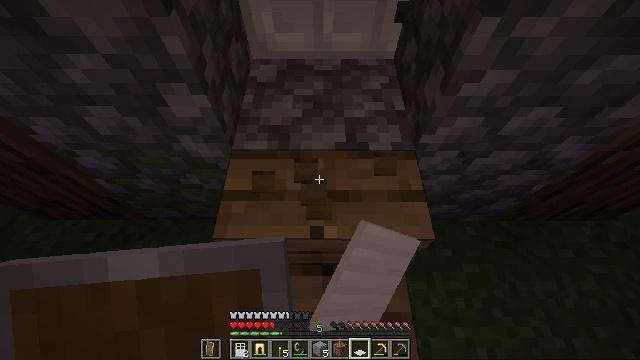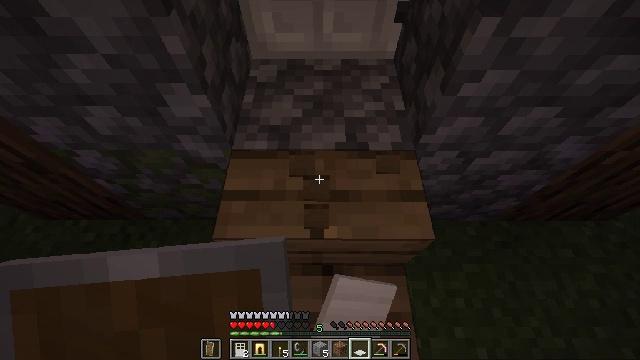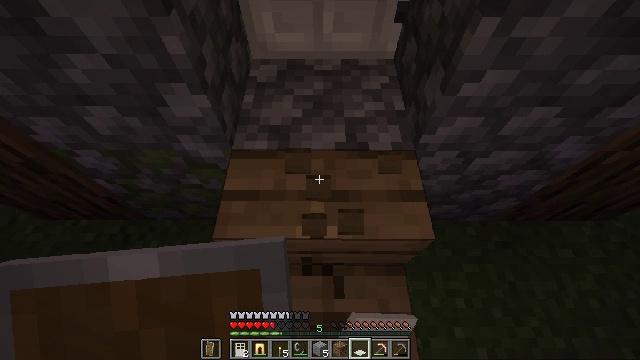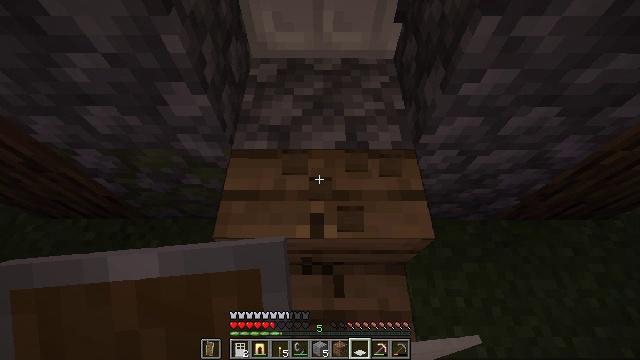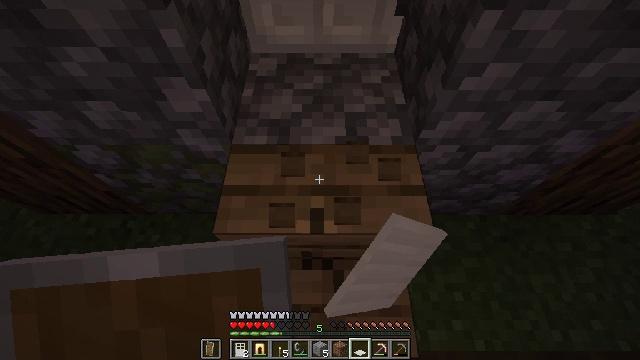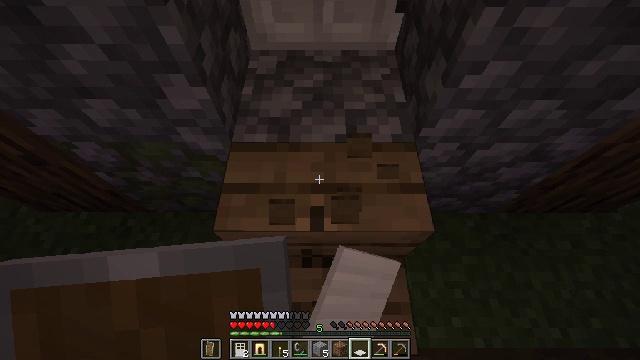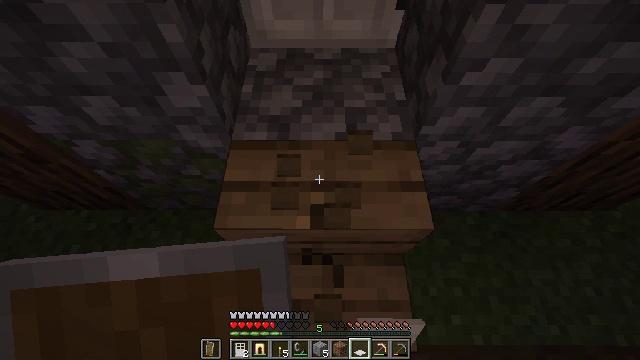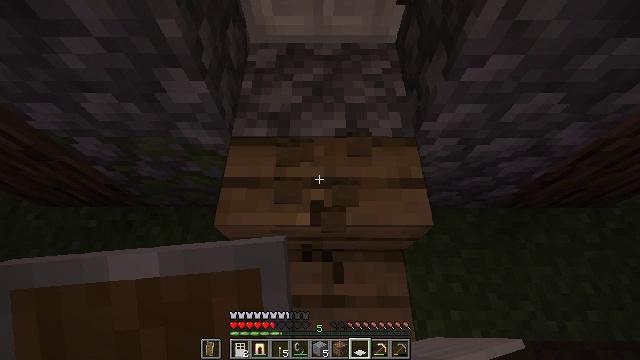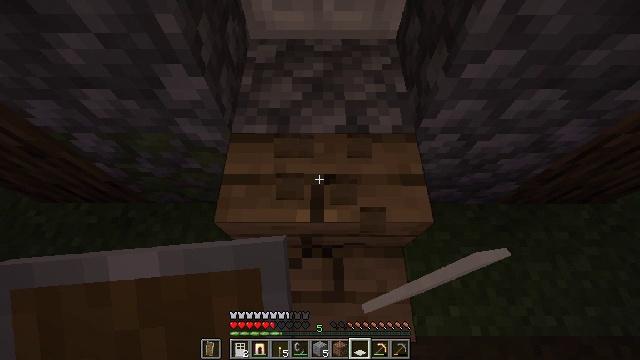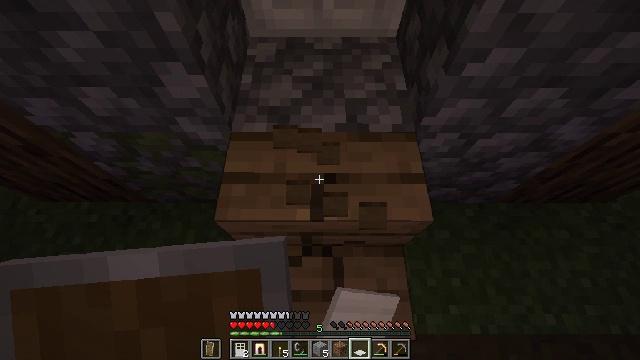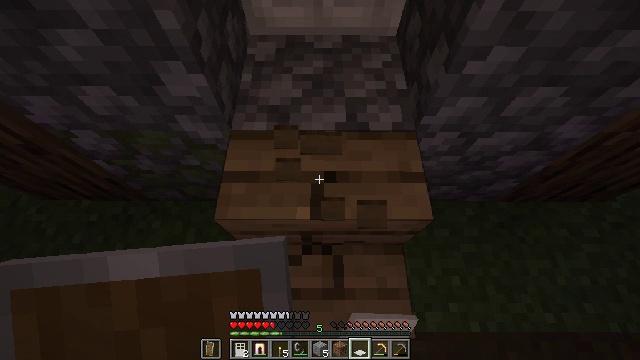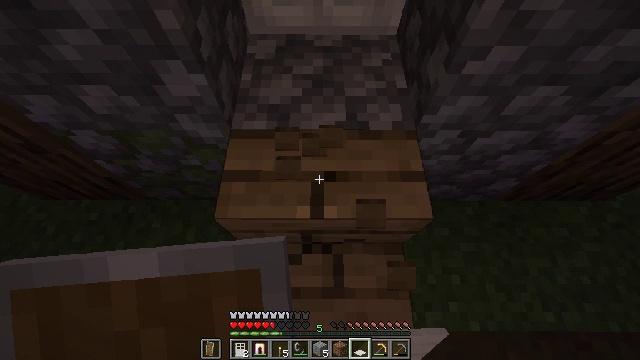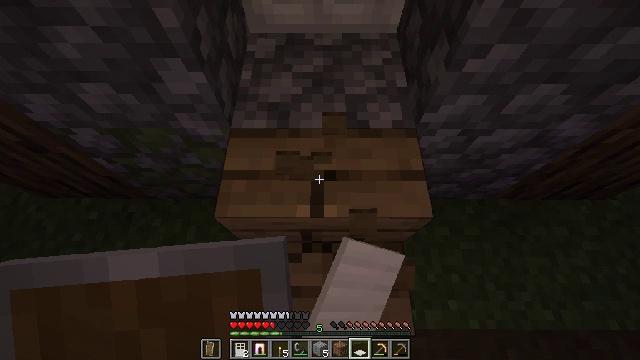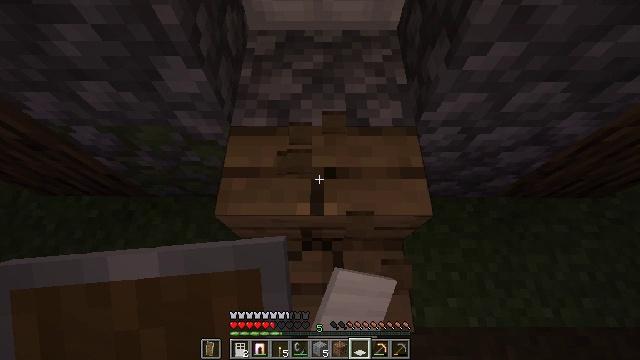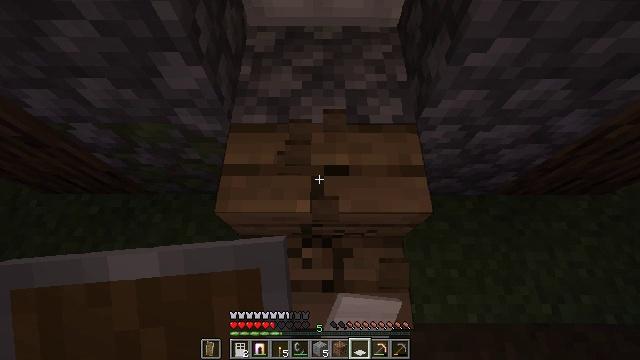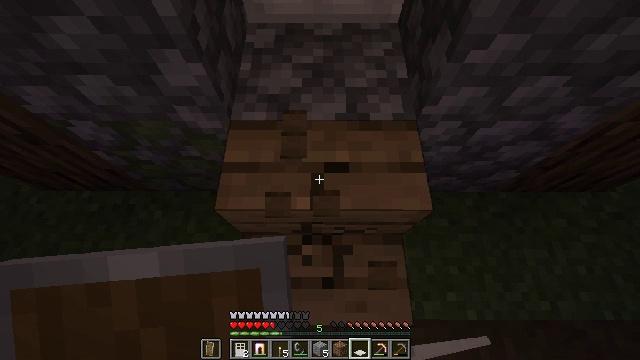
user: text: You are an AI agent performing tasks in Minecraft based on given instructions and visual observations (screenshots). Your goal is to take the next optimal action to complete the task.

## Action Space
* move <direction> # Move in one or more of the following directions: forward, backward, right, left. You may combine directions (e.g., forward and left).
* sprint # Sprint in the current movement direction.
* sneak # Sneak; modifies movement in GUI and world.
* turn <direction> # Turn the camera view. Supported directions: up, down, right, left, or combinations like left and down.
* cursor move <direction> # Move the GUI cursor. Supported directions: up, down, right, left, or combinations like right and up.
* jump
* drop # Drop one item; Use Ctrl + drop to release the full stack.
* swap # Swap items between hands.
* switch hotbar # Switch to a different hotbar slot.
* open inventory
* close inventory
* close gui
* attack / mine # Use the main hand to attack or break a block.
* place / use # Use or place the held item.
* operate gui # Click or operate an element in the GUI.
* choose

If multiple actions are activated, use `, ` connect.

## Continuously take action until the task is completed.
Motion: motion action
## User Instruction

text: Break the oak stairs.
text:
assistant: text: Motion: attack / mine
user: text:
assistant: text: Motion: attack / mine
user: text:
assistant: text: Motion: attack / mine
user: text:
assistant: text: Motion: turn down, attack / mine
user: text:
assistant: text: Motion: attack / mine
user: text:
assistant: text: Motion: attack / mine
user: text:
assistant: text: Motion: attack / mine
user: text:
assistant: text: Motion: attack / mine
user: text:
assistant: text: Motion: attack / mine
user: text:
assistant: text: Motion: attack / mine
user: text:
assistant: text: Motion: attack / mine
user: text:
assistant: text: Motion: attack / mine
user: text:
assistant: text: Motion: attack / mine
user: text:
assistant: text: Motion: attack / mine
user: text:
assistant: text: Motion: attack / mine
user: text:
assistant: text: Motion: turn down, attack / mine
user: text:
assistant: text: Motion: turn down, attack / mine
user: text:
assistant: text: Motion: turn down, attack / mine
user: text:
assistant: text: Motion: turn down, attack / mine
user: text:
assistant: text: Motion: attack / mine
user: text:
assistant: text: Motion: attack / mine
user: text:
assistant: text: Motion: attack / mine
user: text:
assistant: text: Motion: attack / mine
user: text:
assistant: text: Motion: attack / mine
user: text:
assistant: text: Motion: attack / mine
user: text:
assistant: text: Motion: attack / mine
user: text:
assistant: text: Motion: attack / mine
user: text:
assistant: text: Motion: attack / mine
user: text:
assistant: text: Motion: attack / mine
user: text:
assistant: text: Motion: attack / mine